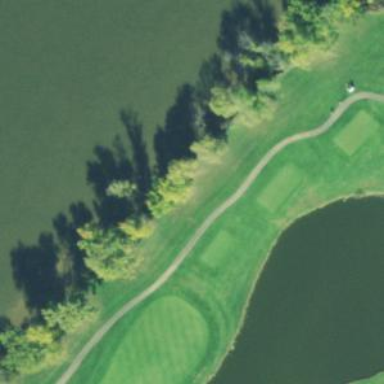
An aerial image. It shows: Grass area designated as golf tee.